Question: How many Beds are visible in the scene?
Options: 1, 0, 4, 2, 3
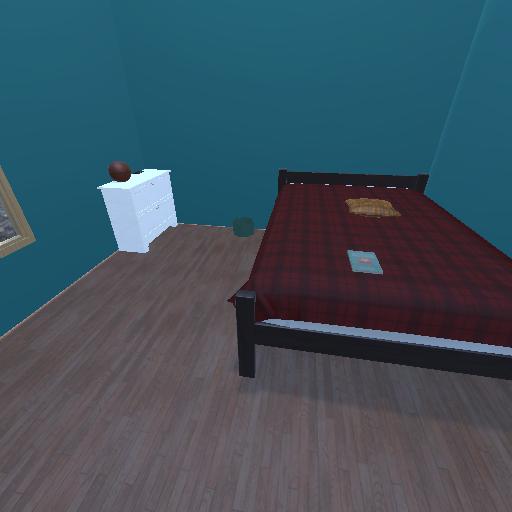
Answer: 1